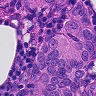
Metastatic tissue present: yes